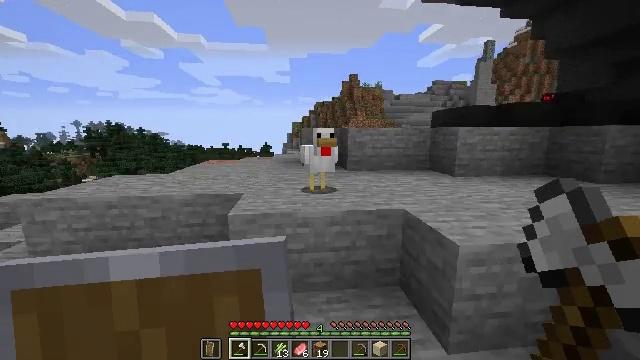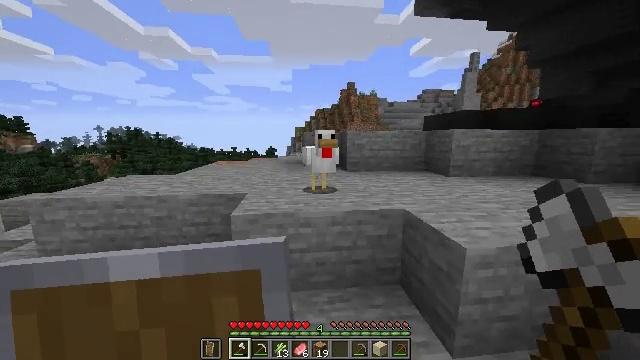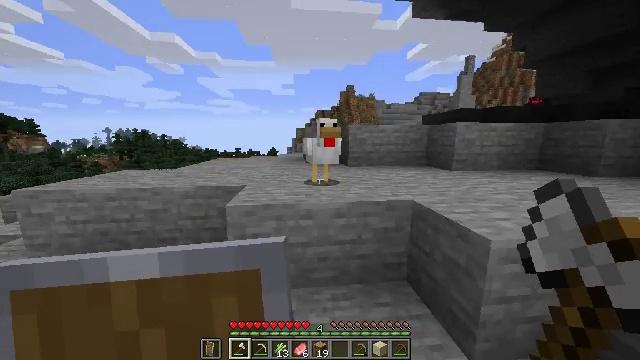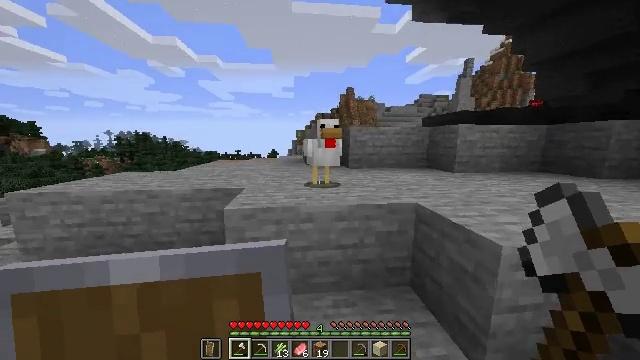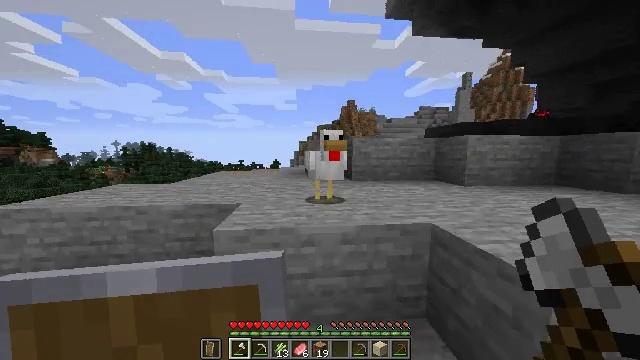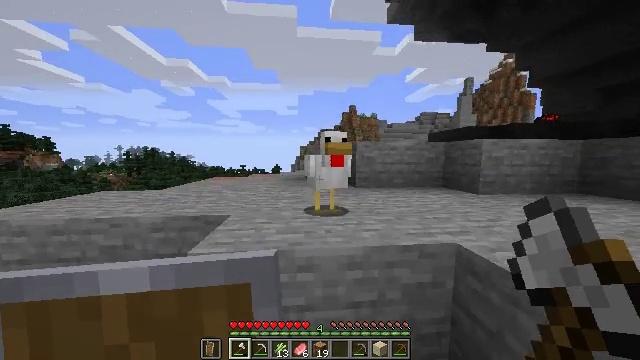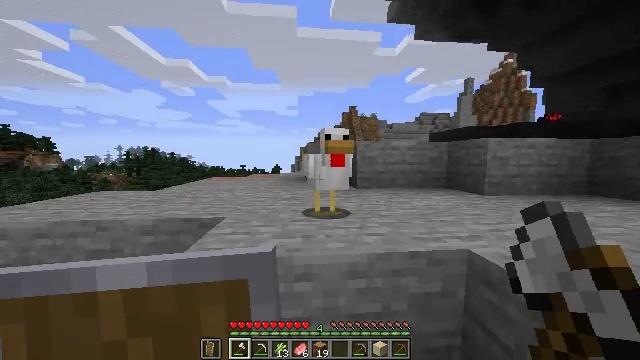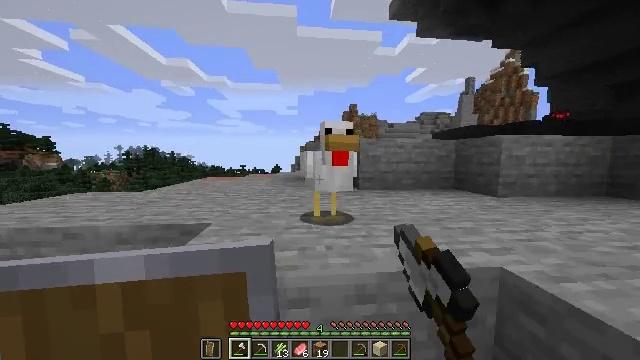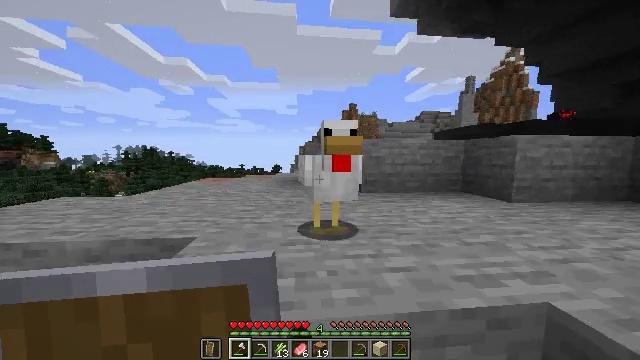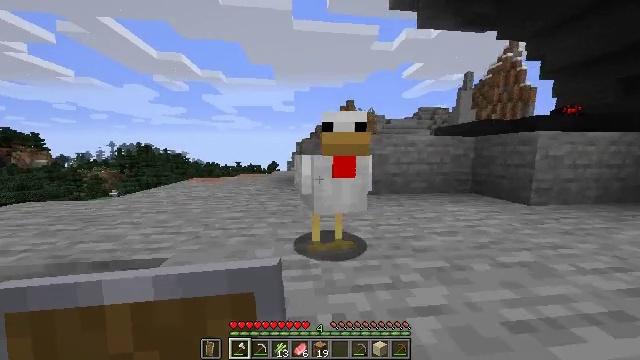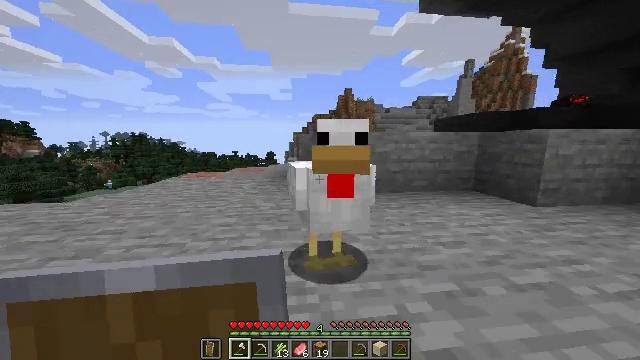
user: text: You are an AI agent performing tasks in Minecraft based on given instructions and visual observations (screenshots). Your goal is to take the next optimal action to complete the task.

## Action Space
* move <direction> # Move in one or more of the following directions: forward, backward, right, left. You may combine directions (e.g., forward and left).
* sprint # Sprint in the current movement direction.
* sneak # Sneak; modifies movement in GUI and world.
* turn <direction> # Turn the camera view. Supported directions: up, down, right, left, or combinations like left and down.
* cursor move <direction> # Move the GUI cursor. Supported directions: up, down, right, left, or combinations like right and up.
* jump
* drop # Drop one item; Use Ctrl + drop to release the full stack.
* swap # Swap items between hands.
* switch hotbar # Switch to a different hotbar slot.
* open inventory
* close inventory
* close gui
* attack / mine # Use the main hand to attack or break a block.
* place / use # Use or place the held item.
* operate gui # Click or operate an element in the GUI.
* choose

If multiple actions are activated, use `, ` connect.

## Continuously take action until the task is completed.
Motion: motion action
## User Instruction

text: Hunt animals.
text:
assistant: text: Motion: move forward, sprint, jump
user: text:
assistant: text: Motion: move forward, sprint, jump
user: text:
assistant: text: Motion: move forward, sprint, jump
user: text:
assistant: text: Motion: move forward, sprint, turn up
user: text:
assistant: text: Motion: move forward, sprint, turn up
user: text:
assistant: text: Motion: move forward, sprint, attack / mine
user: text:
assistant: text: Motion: move forward, sprint, attack / mine
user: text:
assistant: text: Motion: move forward, sprint, attack / mine
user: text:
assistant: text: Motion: move forward, sprint, attack / mine
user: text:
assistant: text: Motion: move forward, sprint, turn down, jump
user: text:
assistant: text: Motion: sprint, jump